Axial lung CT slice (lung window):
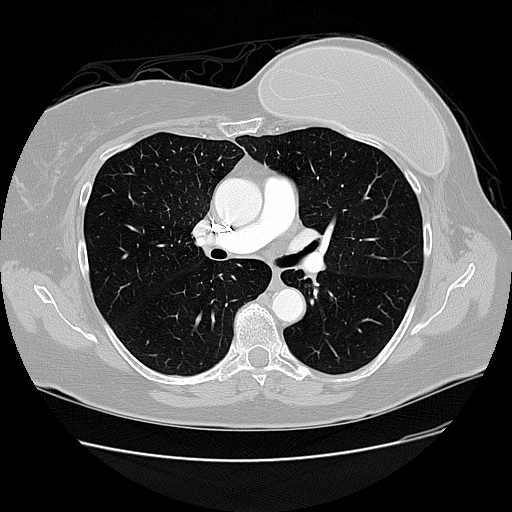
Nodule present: no